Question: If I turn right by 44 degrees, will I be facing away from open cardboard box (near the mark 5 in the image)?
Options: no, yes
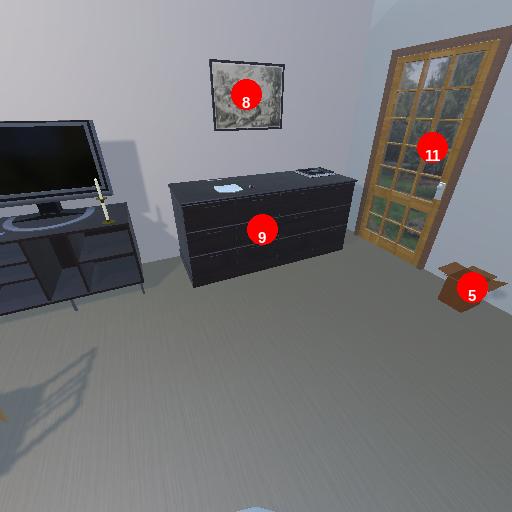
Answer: no